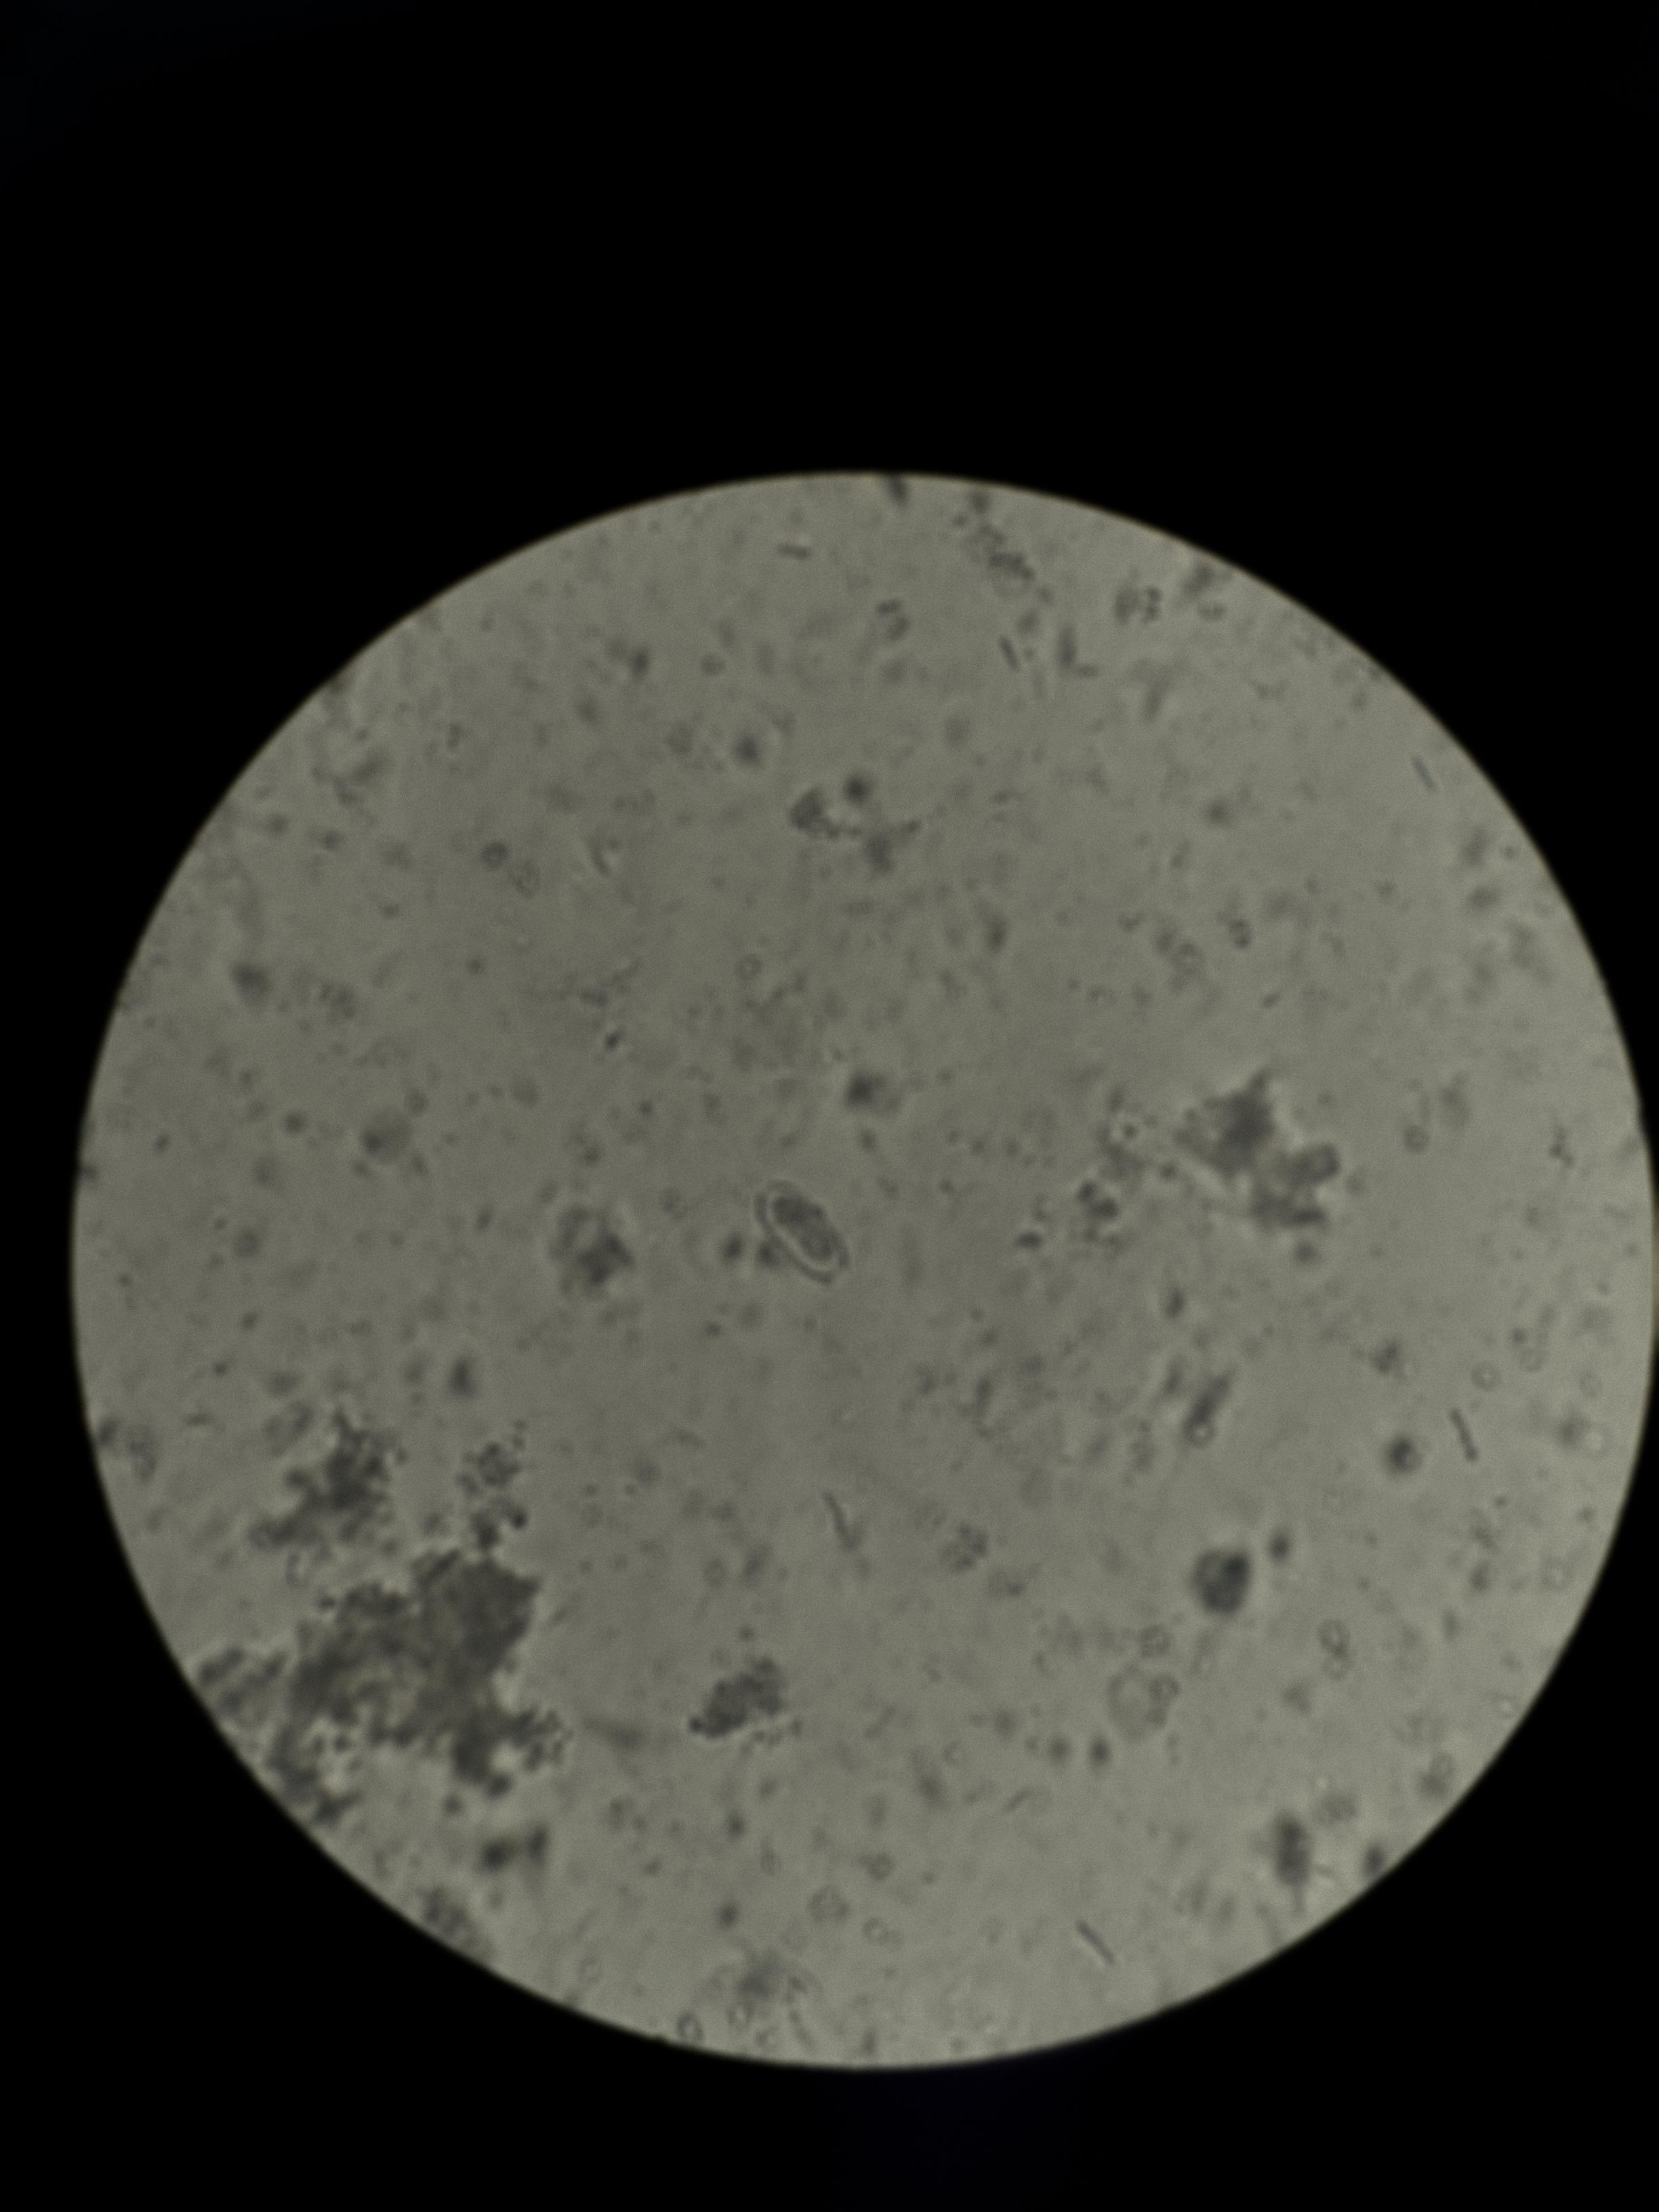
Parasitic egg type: Capillaria philippinensis